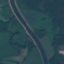
Label: River